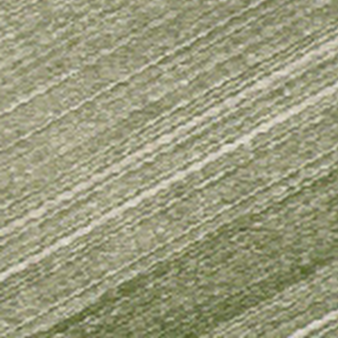
Label: other